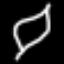
Label: leaf